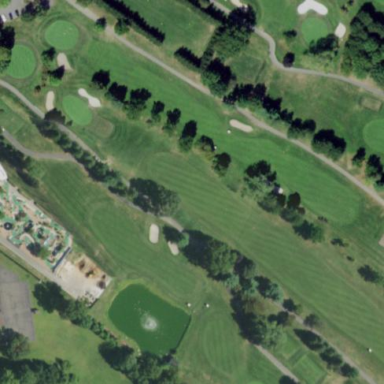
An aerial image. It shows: Grassy area designated as golf fairway.